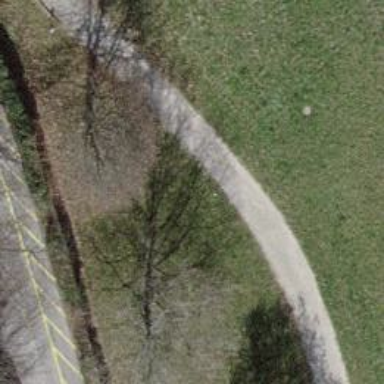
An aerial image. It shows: Pebblestone footway with excellent trail visibility.